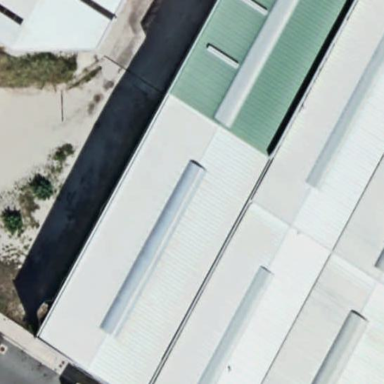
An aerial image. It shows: Industrial building with works.